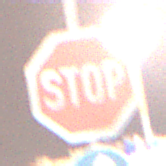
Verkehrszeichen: Stop
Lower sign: VorgeschriebeneFahrtrichtungGeradeausOderLinks
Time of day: Night
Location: Outdoor (Urban)
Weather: PartlyCloudy
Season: NotSpecified
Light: Artificial